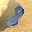
Label: 8